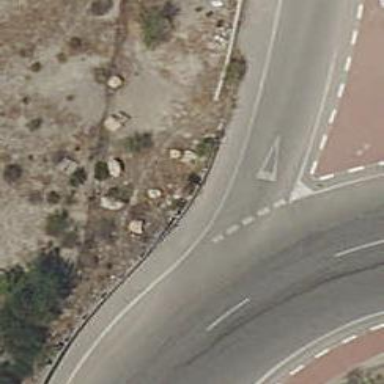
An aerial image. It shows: Road with "give way" sign.